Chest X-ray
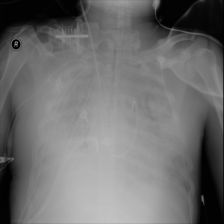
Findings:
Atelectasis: negative
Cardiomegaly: negative
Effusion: negative
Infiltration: negative
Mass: negative
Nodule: negative
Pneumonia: negative
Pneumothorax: negative
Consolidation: negative
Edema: negative
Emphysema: negative
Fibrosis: negative
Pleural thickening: negative
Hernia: negative